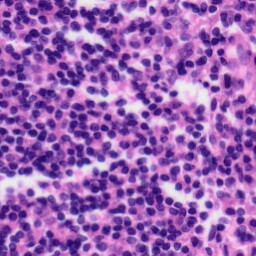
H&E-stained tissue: Tonsil